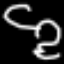
Label: frog